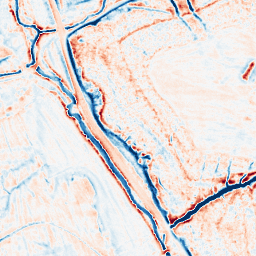
Category: edge_preserving
Decomposition family: anisotropic_diffusion
Decomposition parameters: iterations: 20
kappa: 50
gamma: 0.2
Upsampling method: cubic_mitchell
Upsampling parameters: scale: 8
Upsampling scale: 8